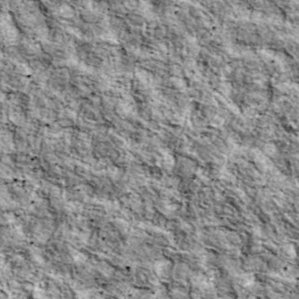
Label: non_frost